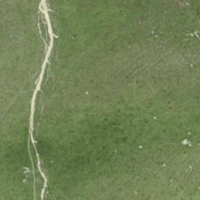
EUNIS habitat code: 26
Species observed at this site:
Arnica montana